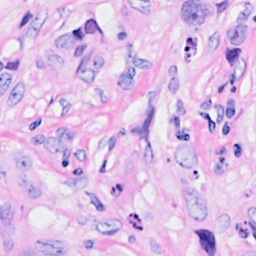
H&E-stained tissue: Breast